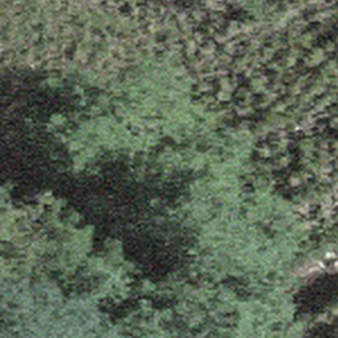
Label: other